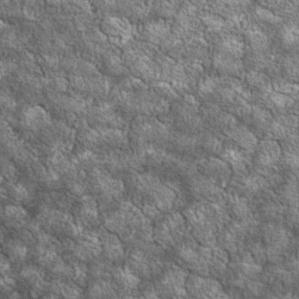
Label: non_frost